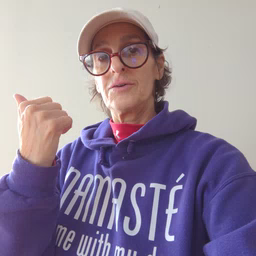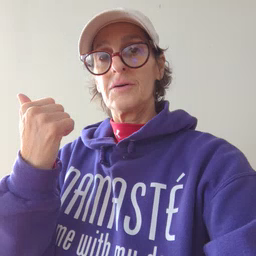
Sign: pizza